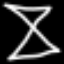
Label: hourglass